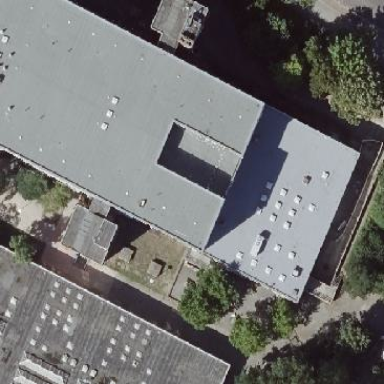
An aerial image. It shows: Part of building.